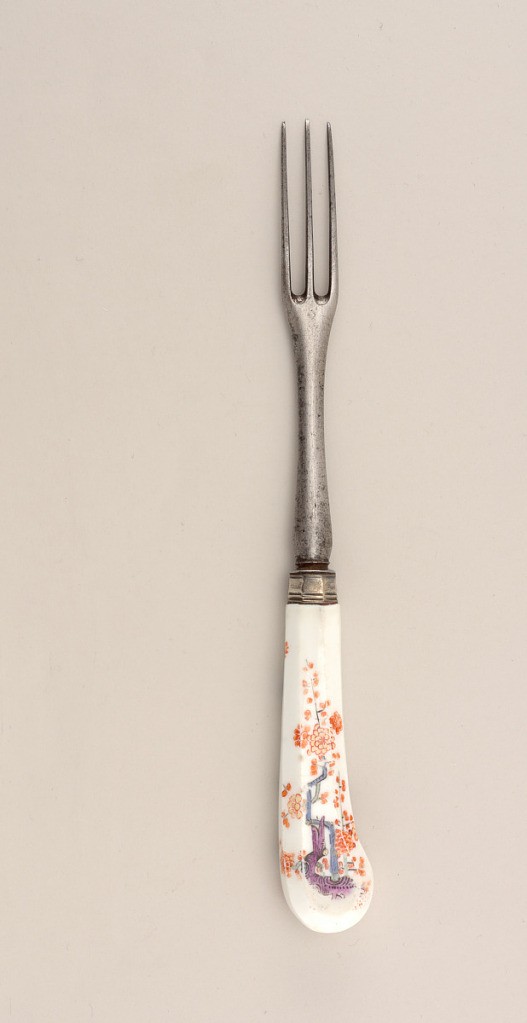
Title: Fork with Porcelain Handle (Paired with Knife)
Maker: Meissen Porcelain Manufactory, German, active from 1710 to the present
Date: after 1730
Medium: hard paste porcelain, vitreous enamel; steel, silver
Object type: fork
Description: Fork has three tines, slightly curved. Long flat neck, sloping from the centre towards the sides. Silver ferrule, octagonal in section. White pistol-shaped porcelain handle. Multi-colored Chinoiserie decoration; tiger, bamboo and flowers on one side, flowers on the reverse side.